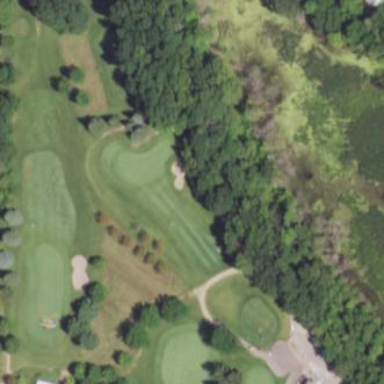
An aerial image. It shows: Scenic golf fairway.